Aerial crown-view tile of a tropical tree (Barro Colorado Island, Panama), acquired 20250124:
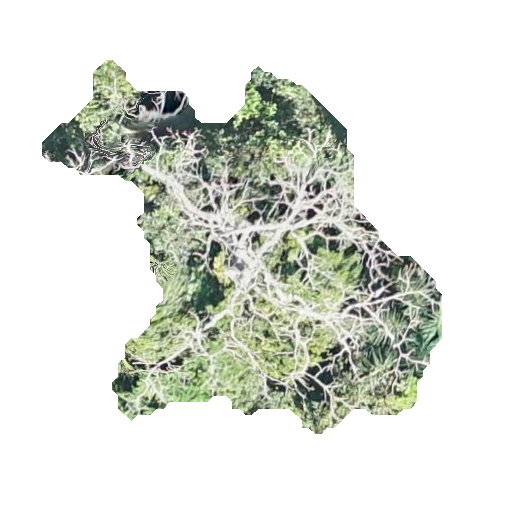
Species: Ceiba pentandra
GBIF accepted scientific name: Ceiba pentandra
Crown area: 127.434 m²